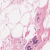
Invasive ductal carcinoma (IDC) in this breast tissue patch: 0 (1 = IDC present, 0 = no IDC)